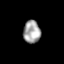
Tissue: lung
Cell type: T cells
Senescence score: 0.2421
Nuclear area (px): 381
Mean DAPI intensity: 163.604